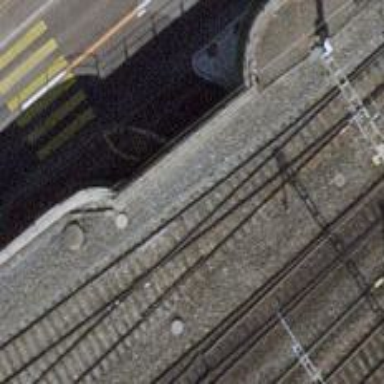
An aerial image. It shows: Single-track electrified railway service yard with contact line for trains.